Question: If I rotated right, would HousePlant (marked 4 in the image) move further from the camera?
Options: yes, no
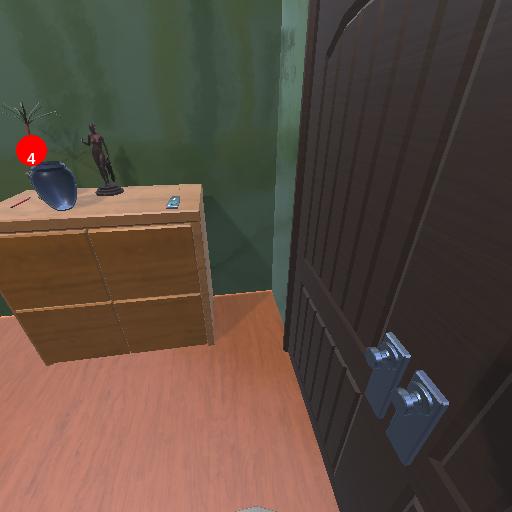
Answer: yes